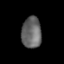
Tissue: lung
Cell type: Epithelial cells
Senescence score: 0.1952
Nuclear area (px): 606
Mean DAPI intensity: 102.384